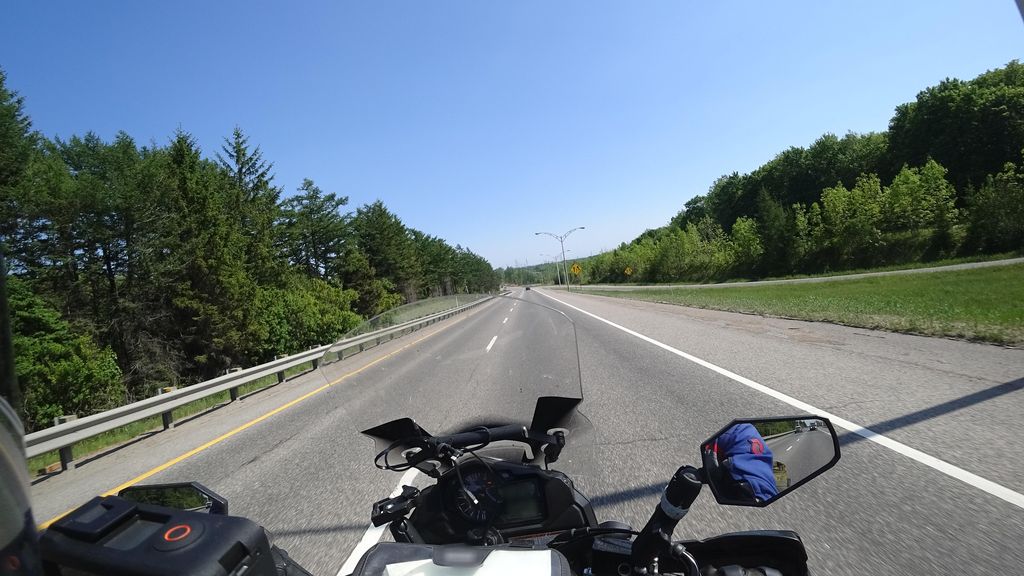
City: quebec_city